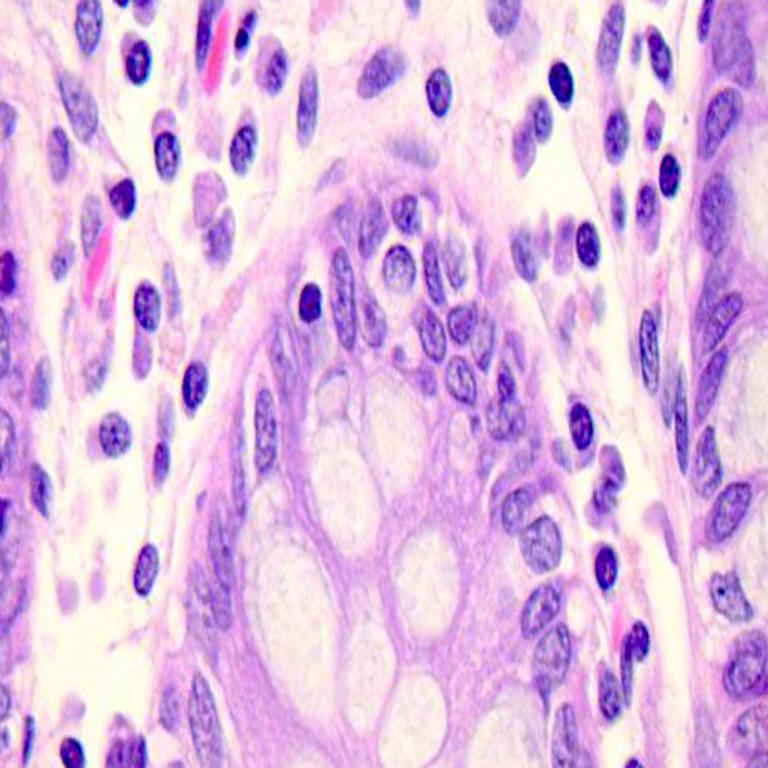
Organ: colon
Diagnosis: benign